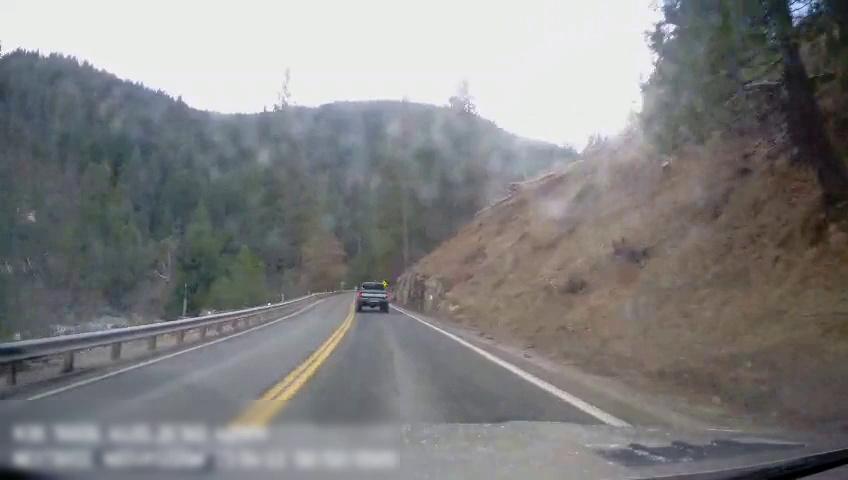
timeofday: Day
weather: Sunny
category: Drivable Space
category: Vehicles | Truck
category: Lanes | Current Lane
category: Lanes | Current Lane
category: Lanes | Alternate Lane